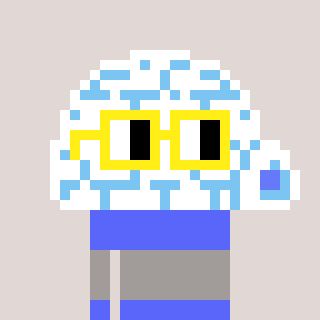
a pixel art character with square yellow glasses, a igloo-shaped head and a purple-colored body on a warm background